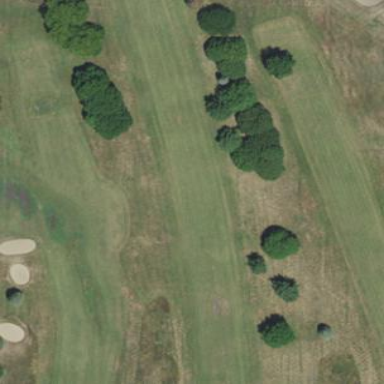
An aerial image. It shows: Golf fairway surrounded by grass.